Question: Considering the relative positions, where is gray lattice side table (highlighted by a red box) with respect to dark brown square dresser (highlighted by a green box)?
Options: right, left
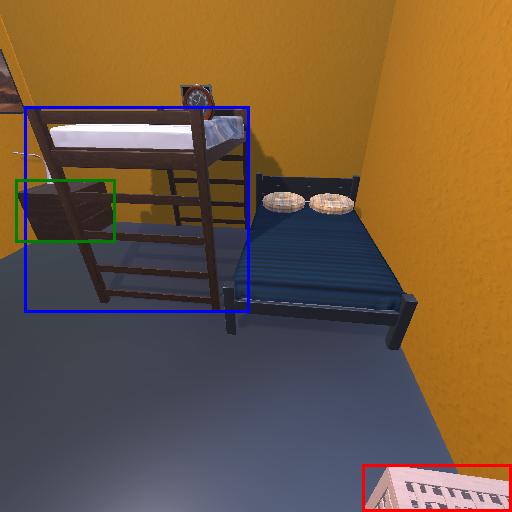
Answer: right